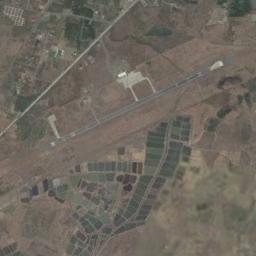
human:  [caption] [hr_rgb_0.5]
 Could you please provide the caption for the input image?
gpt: An airport with a runway and many buildings is surrounded by a brown and green farmland with a highway next to it .

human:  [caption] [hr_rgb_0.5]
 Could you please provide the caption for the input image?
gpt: An airport with a runway and an open area on the farmland with different plants and a road through the farmland .

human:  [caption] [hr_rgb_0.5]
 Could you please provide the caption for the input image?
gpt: There is an airport on the open place next to some fields .

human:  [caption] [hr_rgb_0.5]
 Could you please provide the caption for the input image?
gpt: The two roads of the airport are parallel to each other .

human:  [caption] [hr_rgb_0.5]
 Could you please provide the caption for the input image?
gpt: The airport is bordered by a large lawn .